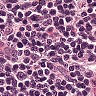
Metastatic tissue present: no